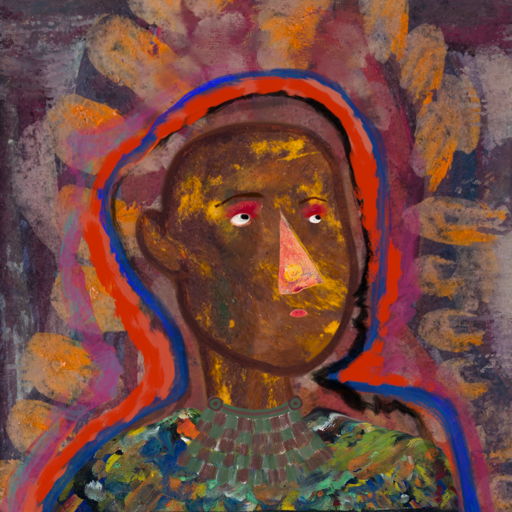
Background: Doll, Head And Neck Side: Comrade, Face Side: Irani, Bust: An_Impression, Hair Side: Experience, Head Accessory: Blank, Second Necklace: After_Raid, Necklace: Blank, Baby: Blank